Field crop: tomato
Growth stage: 2
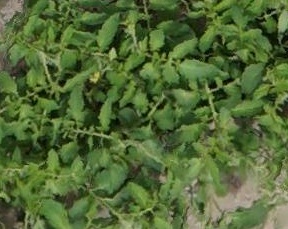
Species: tomato